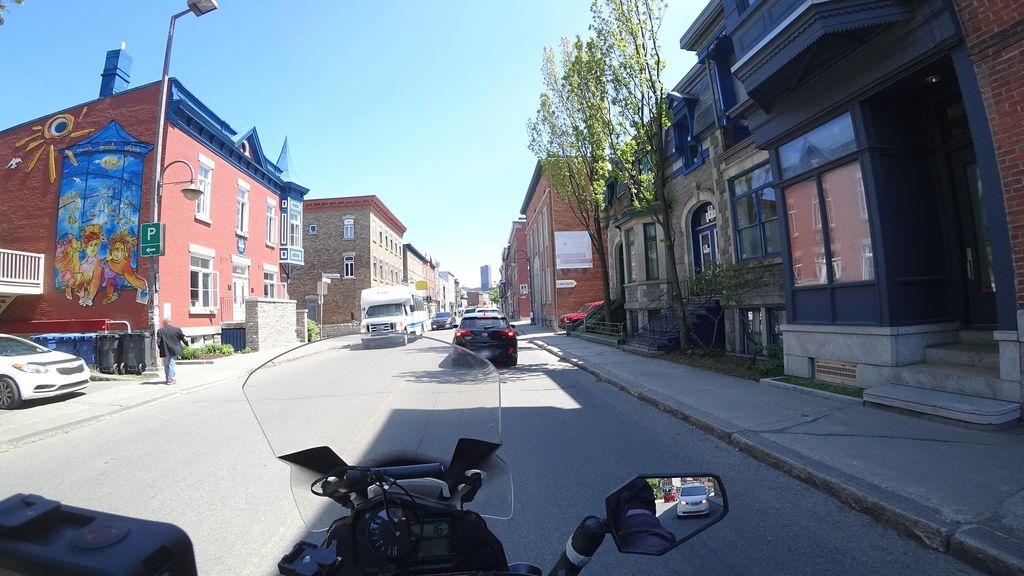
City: quebec_city